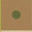
Piece: xx